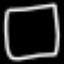
Label: square